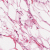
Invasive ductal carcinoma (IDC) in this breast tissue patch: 0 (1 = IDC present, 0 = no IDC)